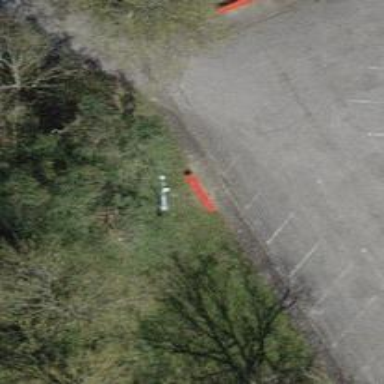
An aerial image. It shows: Red bench.